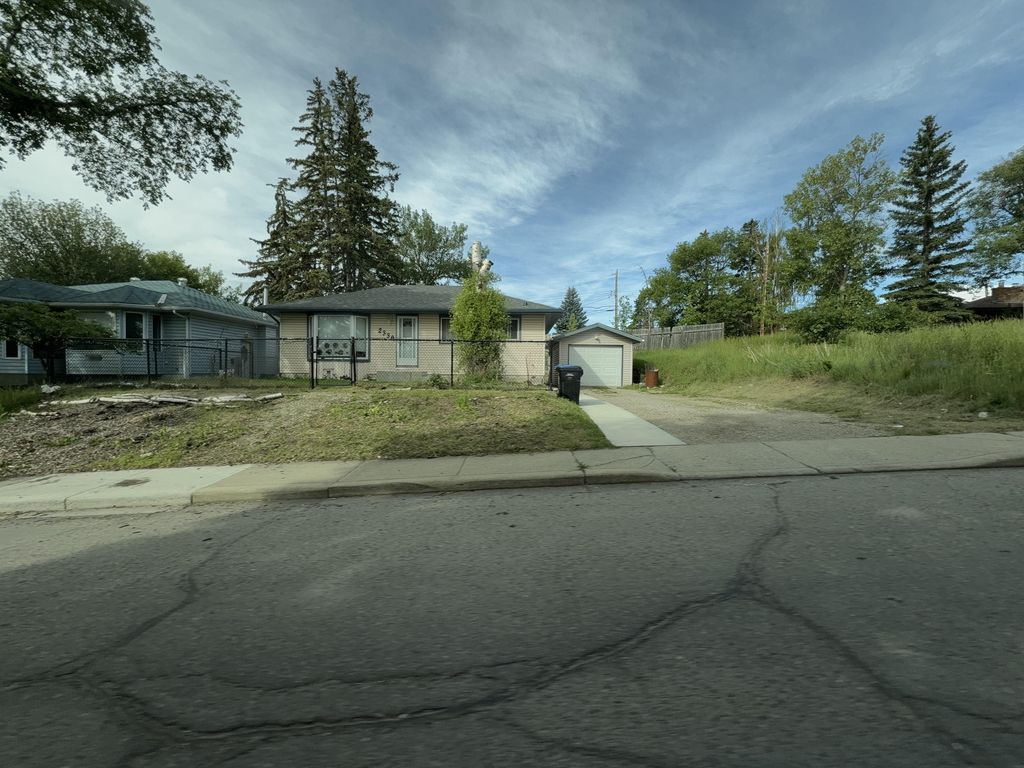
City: calgary